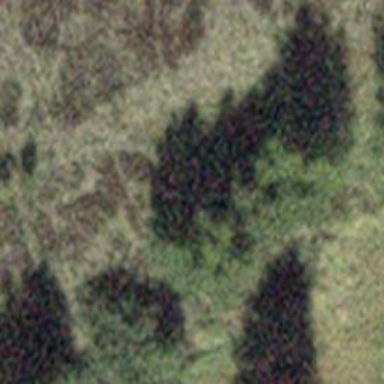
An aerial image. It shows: Single tag "natural: tree."